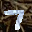
Label: 7